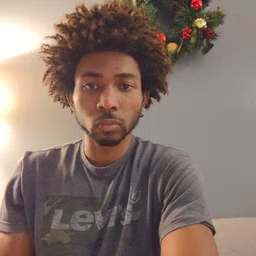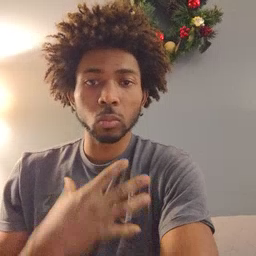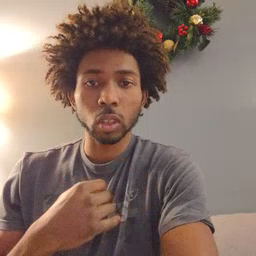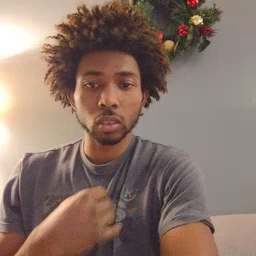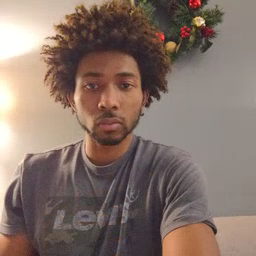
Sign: white